Interaction volume radius: 5 \u00c5
Interaction volume height: 10 \u00c5
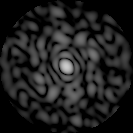
Disorder parameter: 0.8596